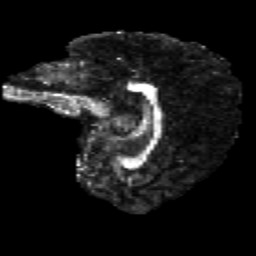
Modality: FA
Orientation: sagittal
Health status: healthy
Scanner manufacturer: philips
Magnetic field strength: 3 T
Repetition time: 9.75 s
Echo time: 0.092 s